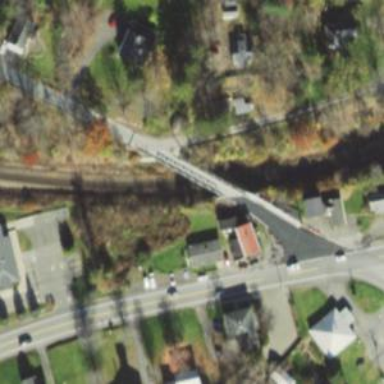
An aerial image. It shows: Unclassified road with asphalt surface is on bridge.